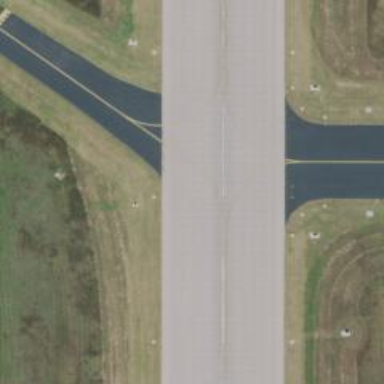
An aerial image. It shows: Image of taxiway at airport.